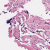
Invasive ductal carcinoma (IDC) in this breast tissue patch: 1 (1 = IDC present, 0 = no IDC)